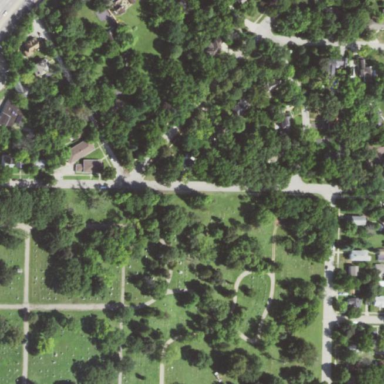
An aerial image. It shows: Cemetery.